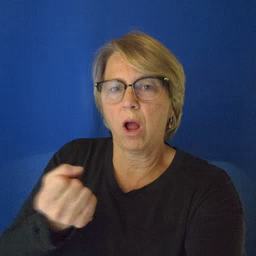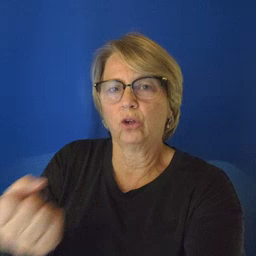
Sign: drawer